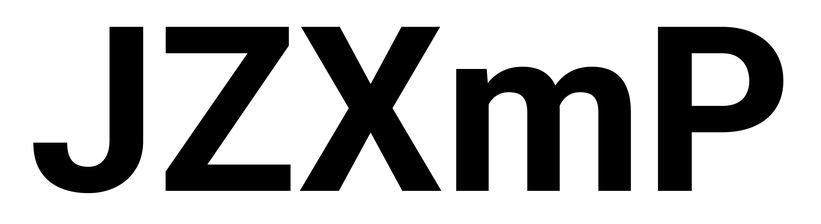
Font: Roboto_Bold